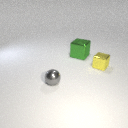
large green metal cube to the left of small yellow metal cube